Question: My html page displays empty disabled scrollbar, please see attached screenshot

How can i hide this scrollbar completely?
EDIT:
Sorry my mistake, i didn't mentioned that i am using overflow:hidden, but cannot hide this scroll bar.
i am copying my body code below
'''
body {
color: #000000;
margin-bottom: 0;
margin-left: 0;
margin-right: 0;
margin-top: 0;
overflow-x: hidden;
overflow-y: hidden;
}
'''
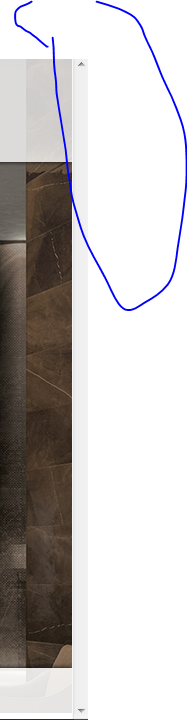
Answer: I suspect it has 'overflow''BODY' element.
Even if you set 'overflow-y' and 'overflow-x' it's just like using the :
'''
overflow: hidden;
'''
same as for your 'margin', use only:
'''
margin: 0;
// You have also other shorthand variants like:
// margin : top right bottom left;
// margin : topBottom rightLeft;
// margin : top rightLeft bottom;
// helps to keep your CSS file clear as possible.
'''
So the probable issue lies in some most outer common parent element like some or that has probably a style set to 'overflow: scroll;'
<URL>